Question: I'm trying to construct a register page similar to the one used by instagram or foursquare , the problem is they have a special mechanism in a table view where you can set your avatar , like so :

It seems like an imageview was added above 2 tableview cells , obviously the insets are modified so the line doesn't touch it , but i can't seem to place the image or modifiy the tableview cell width .
How can i achieve this ?
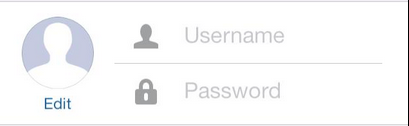
Answer: This is probably a single cell with 3 'UIImageViews', 2 'UITextFields', 'UIButton' and a dividing line being another subview (perhaps thin 'UIView'). You can easily achieve this with a subclass of 'UITableViewCell'.
review this question for steps how to achieve it in storyboard: <URL> You would need IBOutlets for 'UITextFields' and IBAction for 'UIButton'.